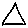
Label: triangle